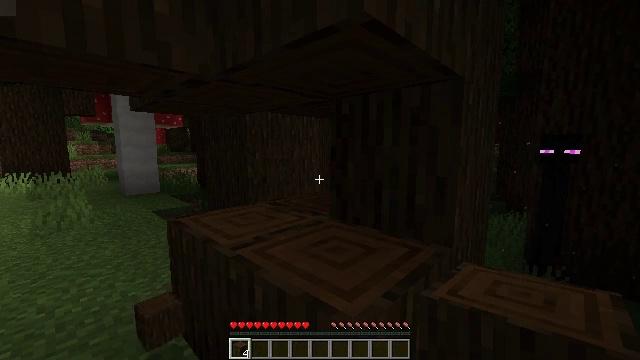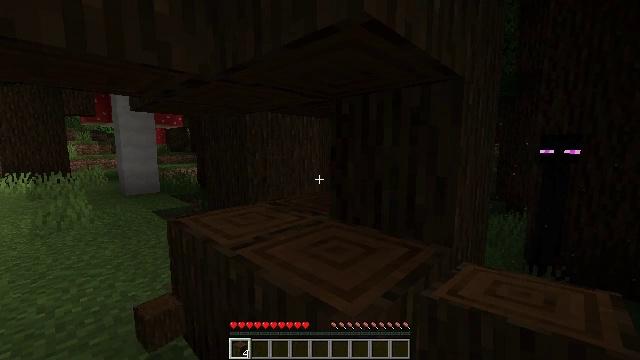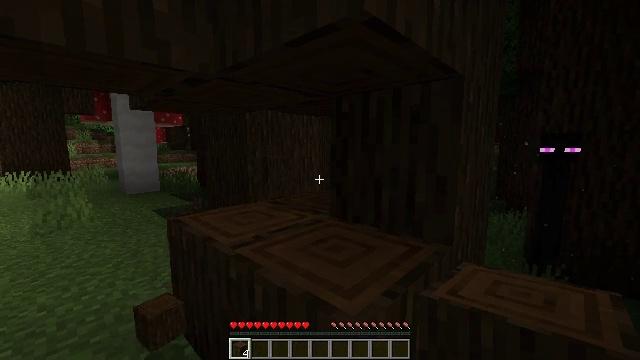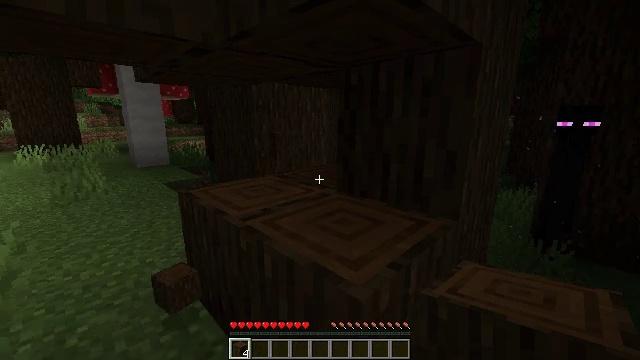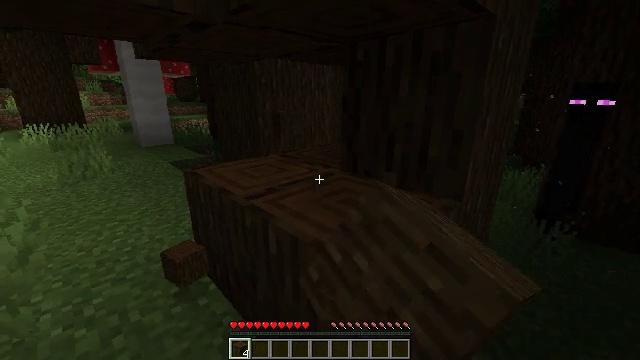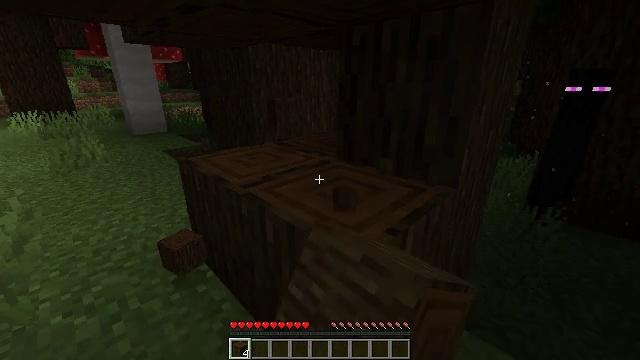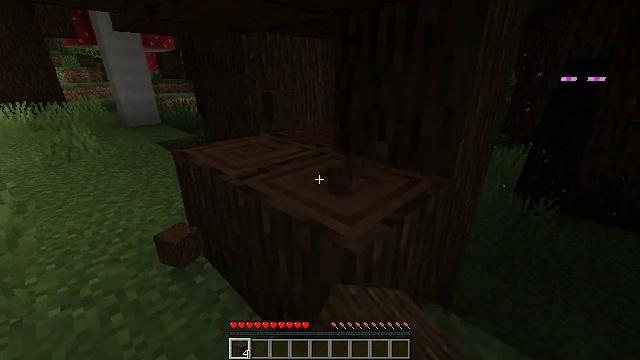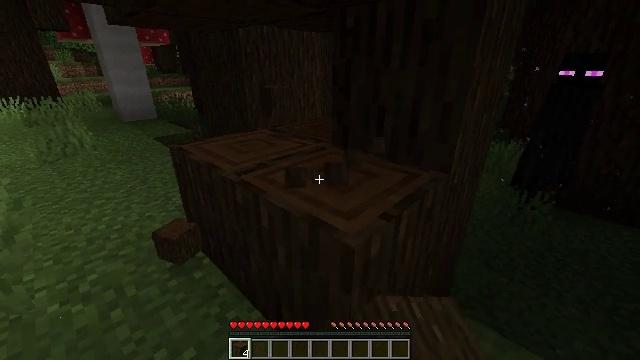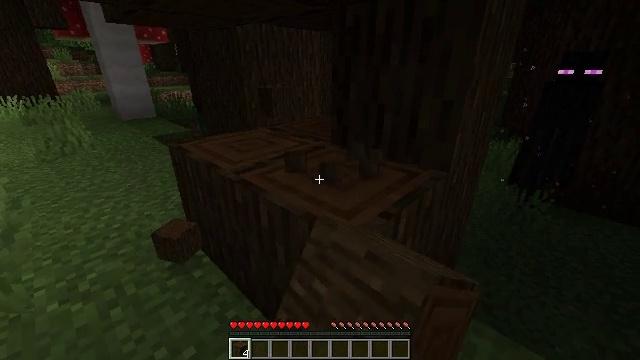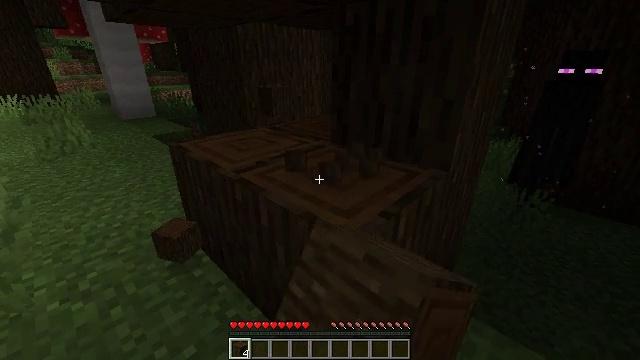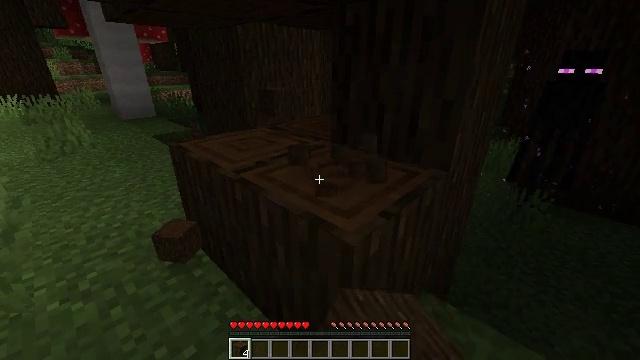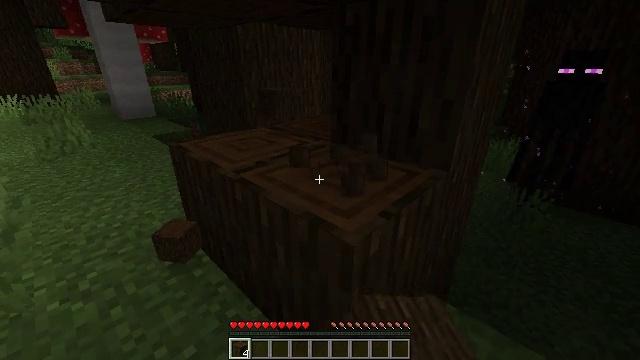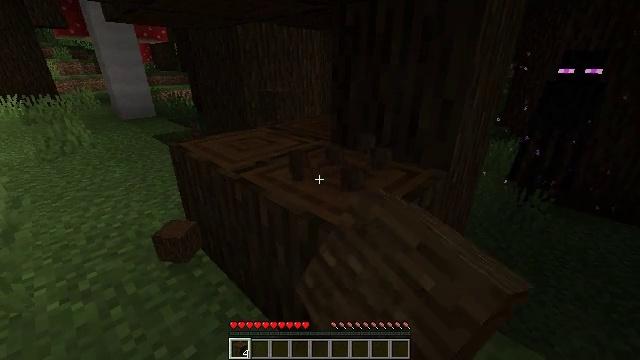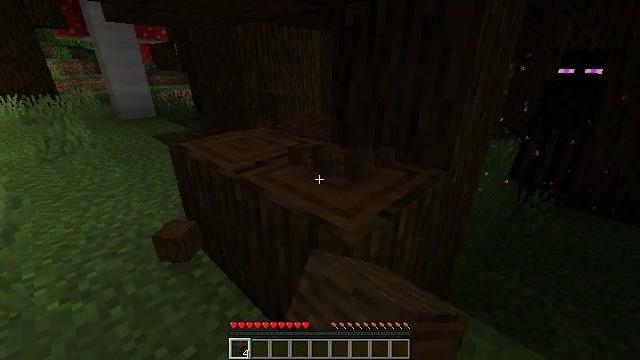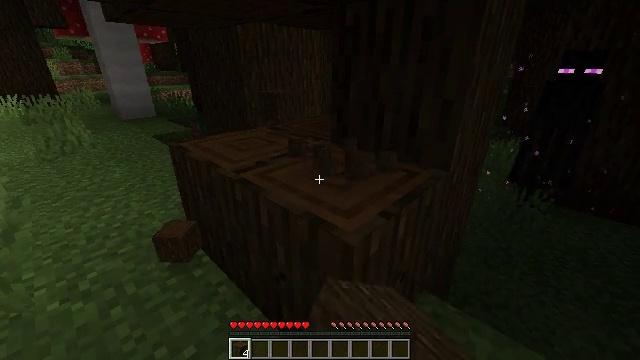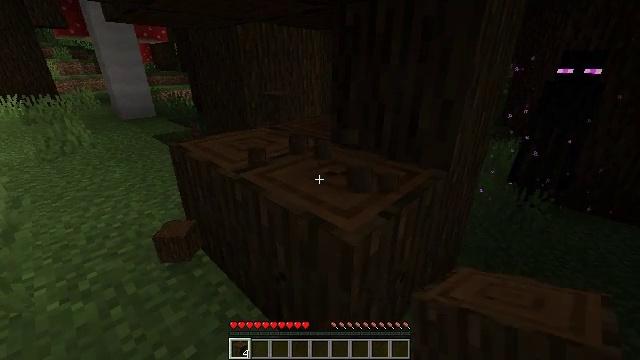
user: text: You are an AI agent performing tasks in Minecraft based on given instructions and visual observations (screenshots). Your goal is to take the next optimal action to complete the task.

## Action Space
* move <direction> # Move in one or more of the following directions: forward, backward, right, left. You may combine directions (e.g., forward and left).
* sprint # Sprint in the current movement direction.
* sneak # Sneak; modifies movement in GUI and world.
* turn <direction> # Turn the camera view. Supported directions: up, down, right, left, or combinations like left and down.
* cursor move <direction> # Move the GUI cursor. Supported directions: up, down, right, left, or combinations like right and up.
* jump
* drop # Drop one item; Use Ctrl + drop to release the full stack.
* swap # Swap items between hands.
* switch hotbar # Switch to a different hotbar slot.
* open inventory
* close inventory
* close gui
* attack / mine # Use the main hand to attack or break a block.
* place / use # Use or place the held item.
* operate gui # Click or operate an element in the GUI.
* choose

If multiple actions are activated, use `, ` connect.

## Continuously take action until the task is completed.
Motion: motion action
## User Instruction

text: Chop down the dark oak log.
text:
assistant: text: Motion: attack / mine
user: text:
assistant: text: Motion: attack / mine
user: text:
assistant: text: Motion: turn left and down, attack / mine
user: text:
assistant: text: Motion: turn down, attack / mine
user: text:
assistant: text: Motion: turn down, attack / mine
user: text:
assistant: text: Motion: turn down, attack / mine
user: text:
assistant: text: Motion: turn down, attack / mine
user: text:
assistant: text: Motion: attack / mine
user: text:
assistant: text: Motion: attack / mine
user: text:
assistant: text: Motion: attack / mine
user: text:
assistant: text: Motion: attack / mine
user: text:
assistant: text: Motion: attack / mine
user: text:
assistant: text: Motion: attack / mine
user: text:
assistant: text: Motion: attack / mine
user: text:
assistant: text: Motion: attack / mine
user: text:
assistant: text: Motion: attack / mine
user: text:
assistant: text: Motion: turn down, attack / mine
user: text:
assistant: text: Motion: turn down, attack / mine
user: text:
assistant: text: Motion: turn right and down, attack / mine
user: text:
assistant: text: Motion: turn right and down, attack / mine
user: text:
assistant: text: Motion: attack / mine
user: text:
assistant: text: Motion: attack / mine
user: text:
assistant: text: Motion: attack / mine
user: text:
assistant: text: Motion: attack / mine
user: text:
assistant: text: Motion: attack / mine
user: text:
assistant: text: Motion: turn left, attack / mine
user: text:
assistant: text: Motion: attack / mine
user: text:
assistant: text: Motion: move forward and move left, attack / mine
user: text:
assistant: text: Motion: move forward and move left, attack / mine
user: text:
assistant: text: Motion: move forward and move left, turn right and down, attack / mine